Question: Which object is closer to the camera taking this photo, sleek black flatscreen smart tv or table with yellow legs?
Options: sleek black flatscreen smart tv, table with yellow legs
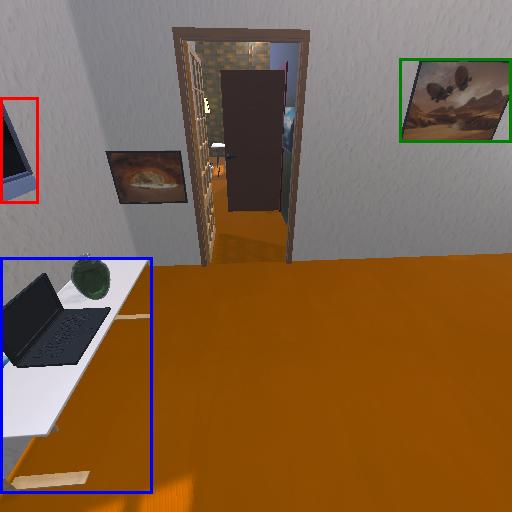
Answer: sleek black flatscreen smart tv